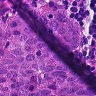
Metastatic tissue present: yes